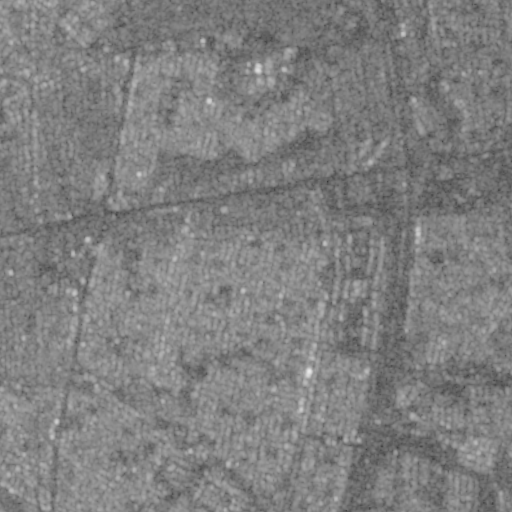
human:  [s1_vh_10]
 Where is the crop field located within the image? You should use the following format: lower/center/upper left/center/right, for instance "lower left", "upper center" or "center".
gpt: The crop field is located in the upper center of the image.
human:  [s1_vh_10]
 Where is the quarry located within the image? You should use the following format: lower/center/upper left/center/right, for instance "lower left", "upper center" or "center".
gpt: The quarry is located in the upper right of the image.
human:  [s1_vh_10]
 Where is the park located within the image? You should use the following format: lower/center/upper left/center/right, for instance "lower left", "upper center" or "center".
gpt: There is no park in the image.

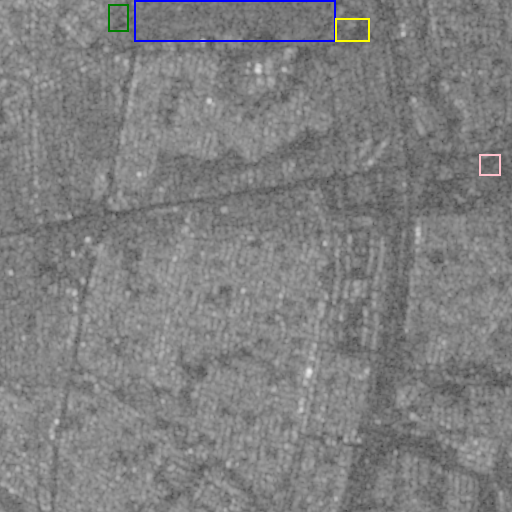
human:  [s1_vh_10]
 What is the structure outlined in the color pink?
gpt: The structure outlined in pink is a gas station.
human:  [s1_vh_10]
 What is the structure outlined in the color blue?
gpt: The structure outlined in blue is a park.
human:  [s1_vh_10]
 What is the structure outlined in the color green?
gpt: The structure outlined in green is a parking lot.
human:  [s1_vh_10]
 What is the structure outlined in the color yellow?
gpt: The structure outlined in yellow is a quarry.
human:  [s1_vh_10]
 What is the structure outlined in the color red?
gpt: There is no red outline.